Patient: sex F, age 58
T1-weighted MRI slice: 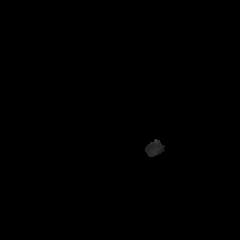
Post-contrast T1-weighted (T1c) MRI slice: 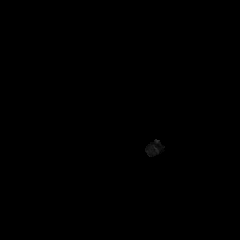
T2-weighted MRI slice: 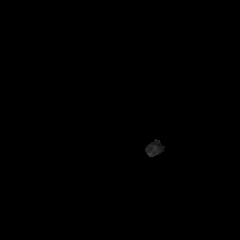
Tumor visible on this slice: no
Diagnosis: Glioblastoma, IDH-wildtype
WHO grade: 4